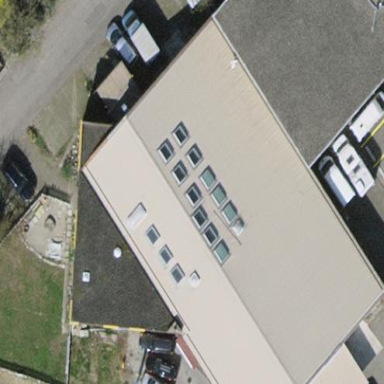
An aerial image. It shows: Industrial building with flat roof.